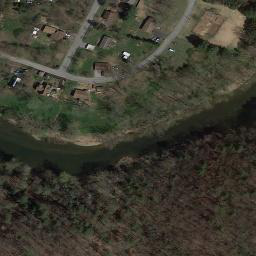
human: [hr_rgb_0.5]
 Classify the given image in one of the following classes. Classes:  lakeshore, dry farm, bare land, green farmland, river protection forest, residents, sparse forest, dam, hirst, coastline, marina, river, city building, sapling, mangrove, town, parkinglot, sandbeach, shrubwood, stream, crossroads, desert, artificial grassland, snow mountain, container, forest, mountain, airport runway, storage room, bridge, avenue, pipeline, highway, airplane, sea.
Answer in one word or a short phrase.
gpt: river